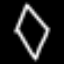
Label: diamond